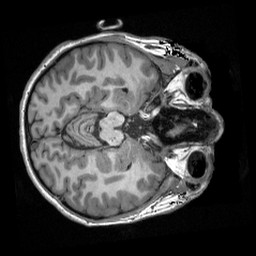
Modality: T1w
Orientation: axial
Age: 23
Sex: female
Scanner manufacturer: siemens
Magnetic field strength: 3 T
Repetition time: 2.3 s
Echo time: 0.00308 s